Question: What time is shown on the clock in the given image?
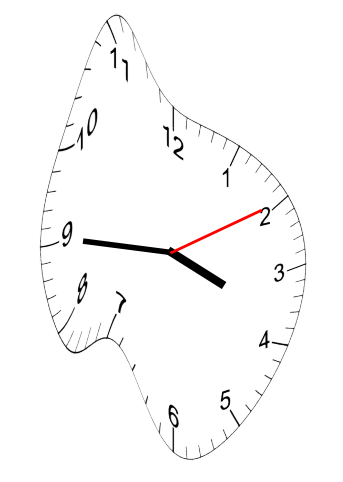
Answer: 03:45:10